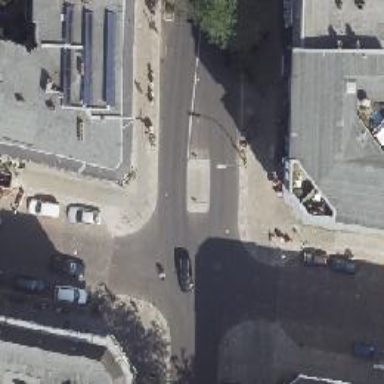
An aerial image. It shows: Unmarked crossing on asphalt footway.